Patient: sex F, age 26
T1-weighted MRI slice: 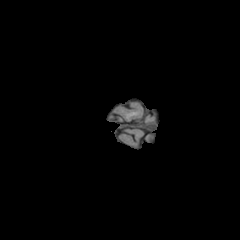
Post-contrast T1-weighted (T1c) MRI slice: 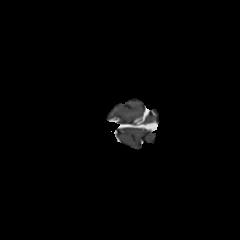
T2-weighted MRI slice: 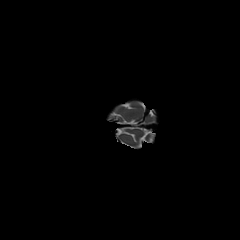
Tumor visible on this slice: no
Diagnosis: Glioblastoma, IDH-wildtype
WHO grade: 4